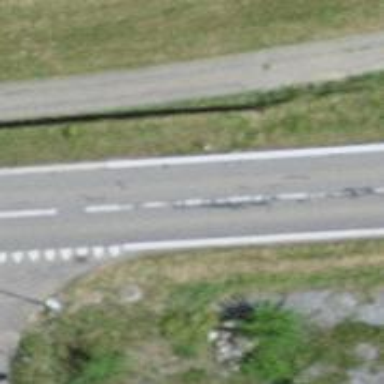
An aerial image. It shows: Tertiary road with asphalt surface and lane markings present.